Field crop: maize
Growth stage: 2
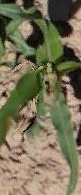
Species: maize